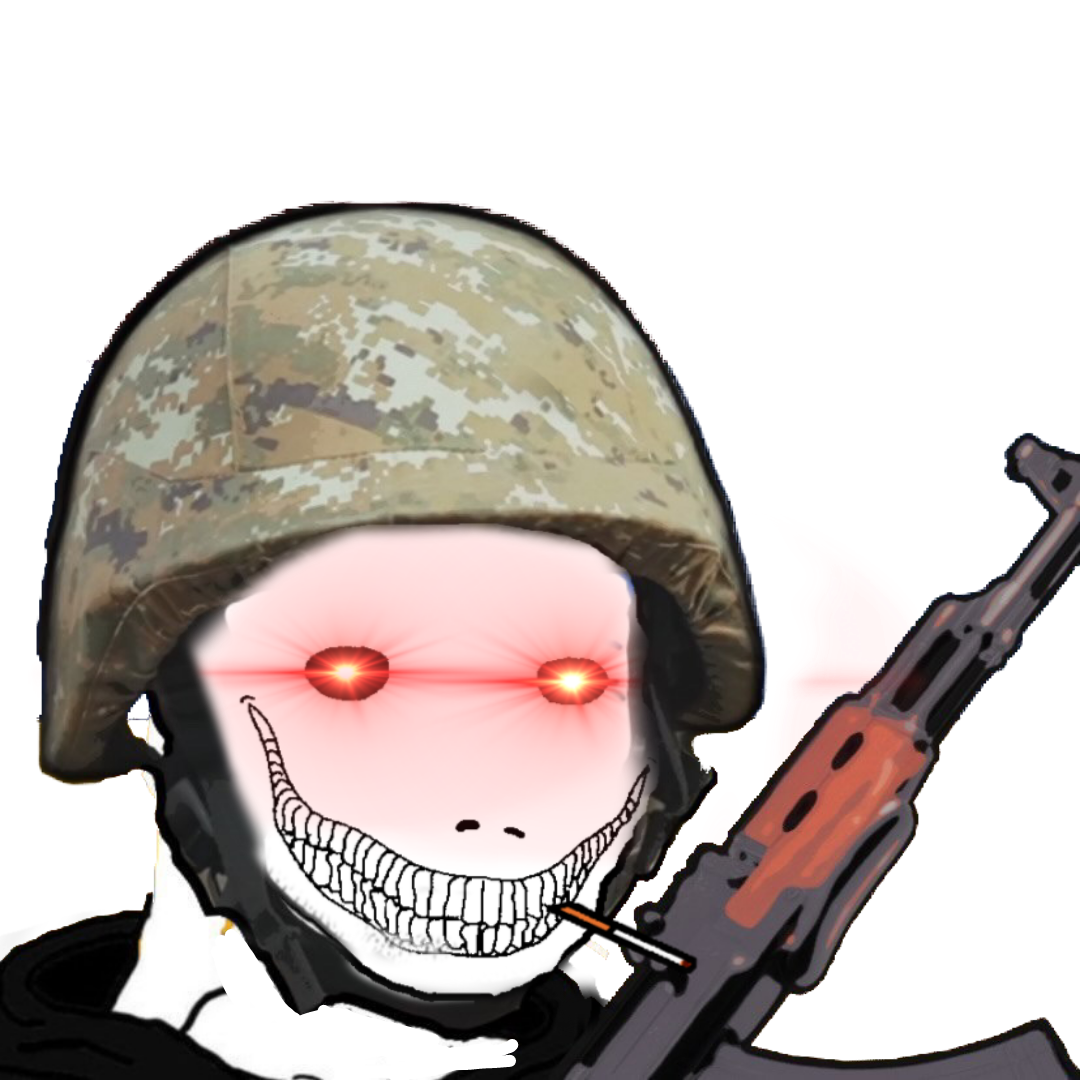
Label: 5_Oomer